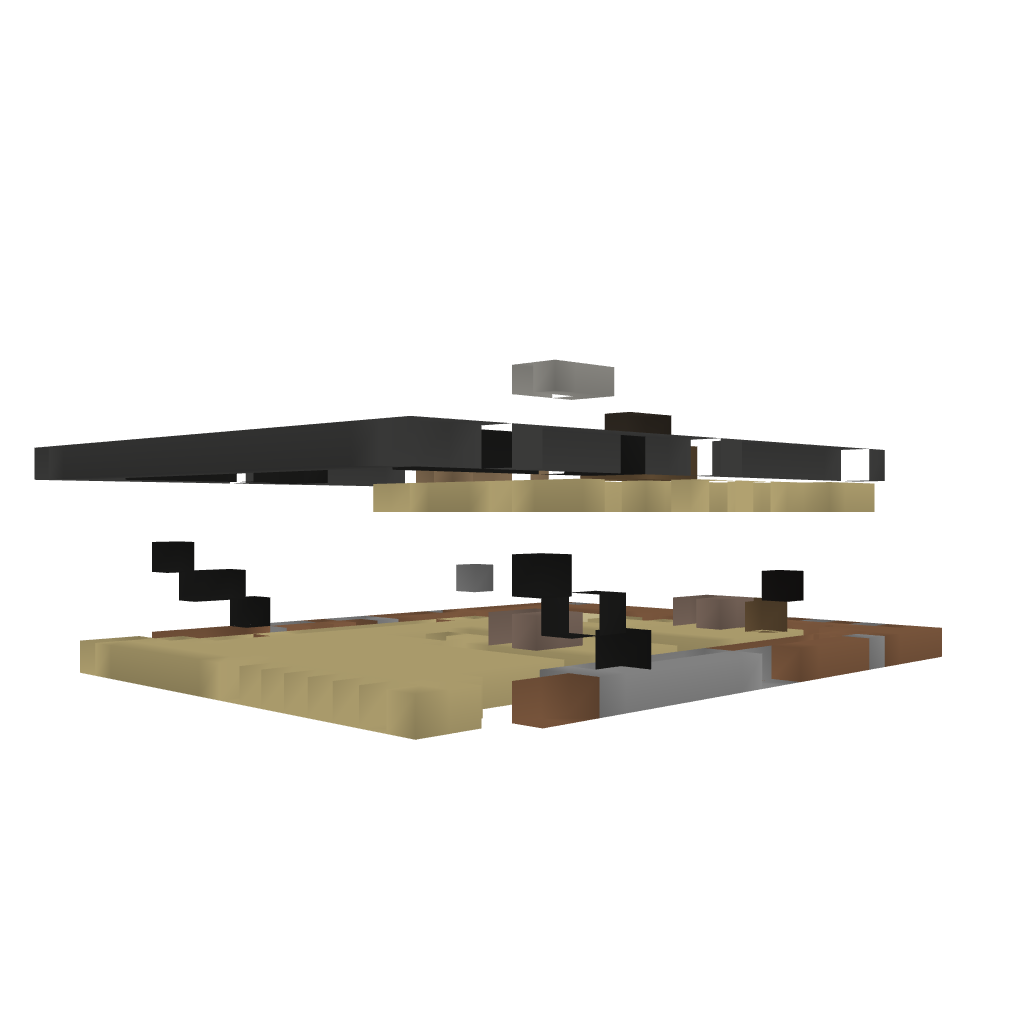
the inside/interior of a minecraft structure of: S-Shaped House - Furnished